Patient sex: M
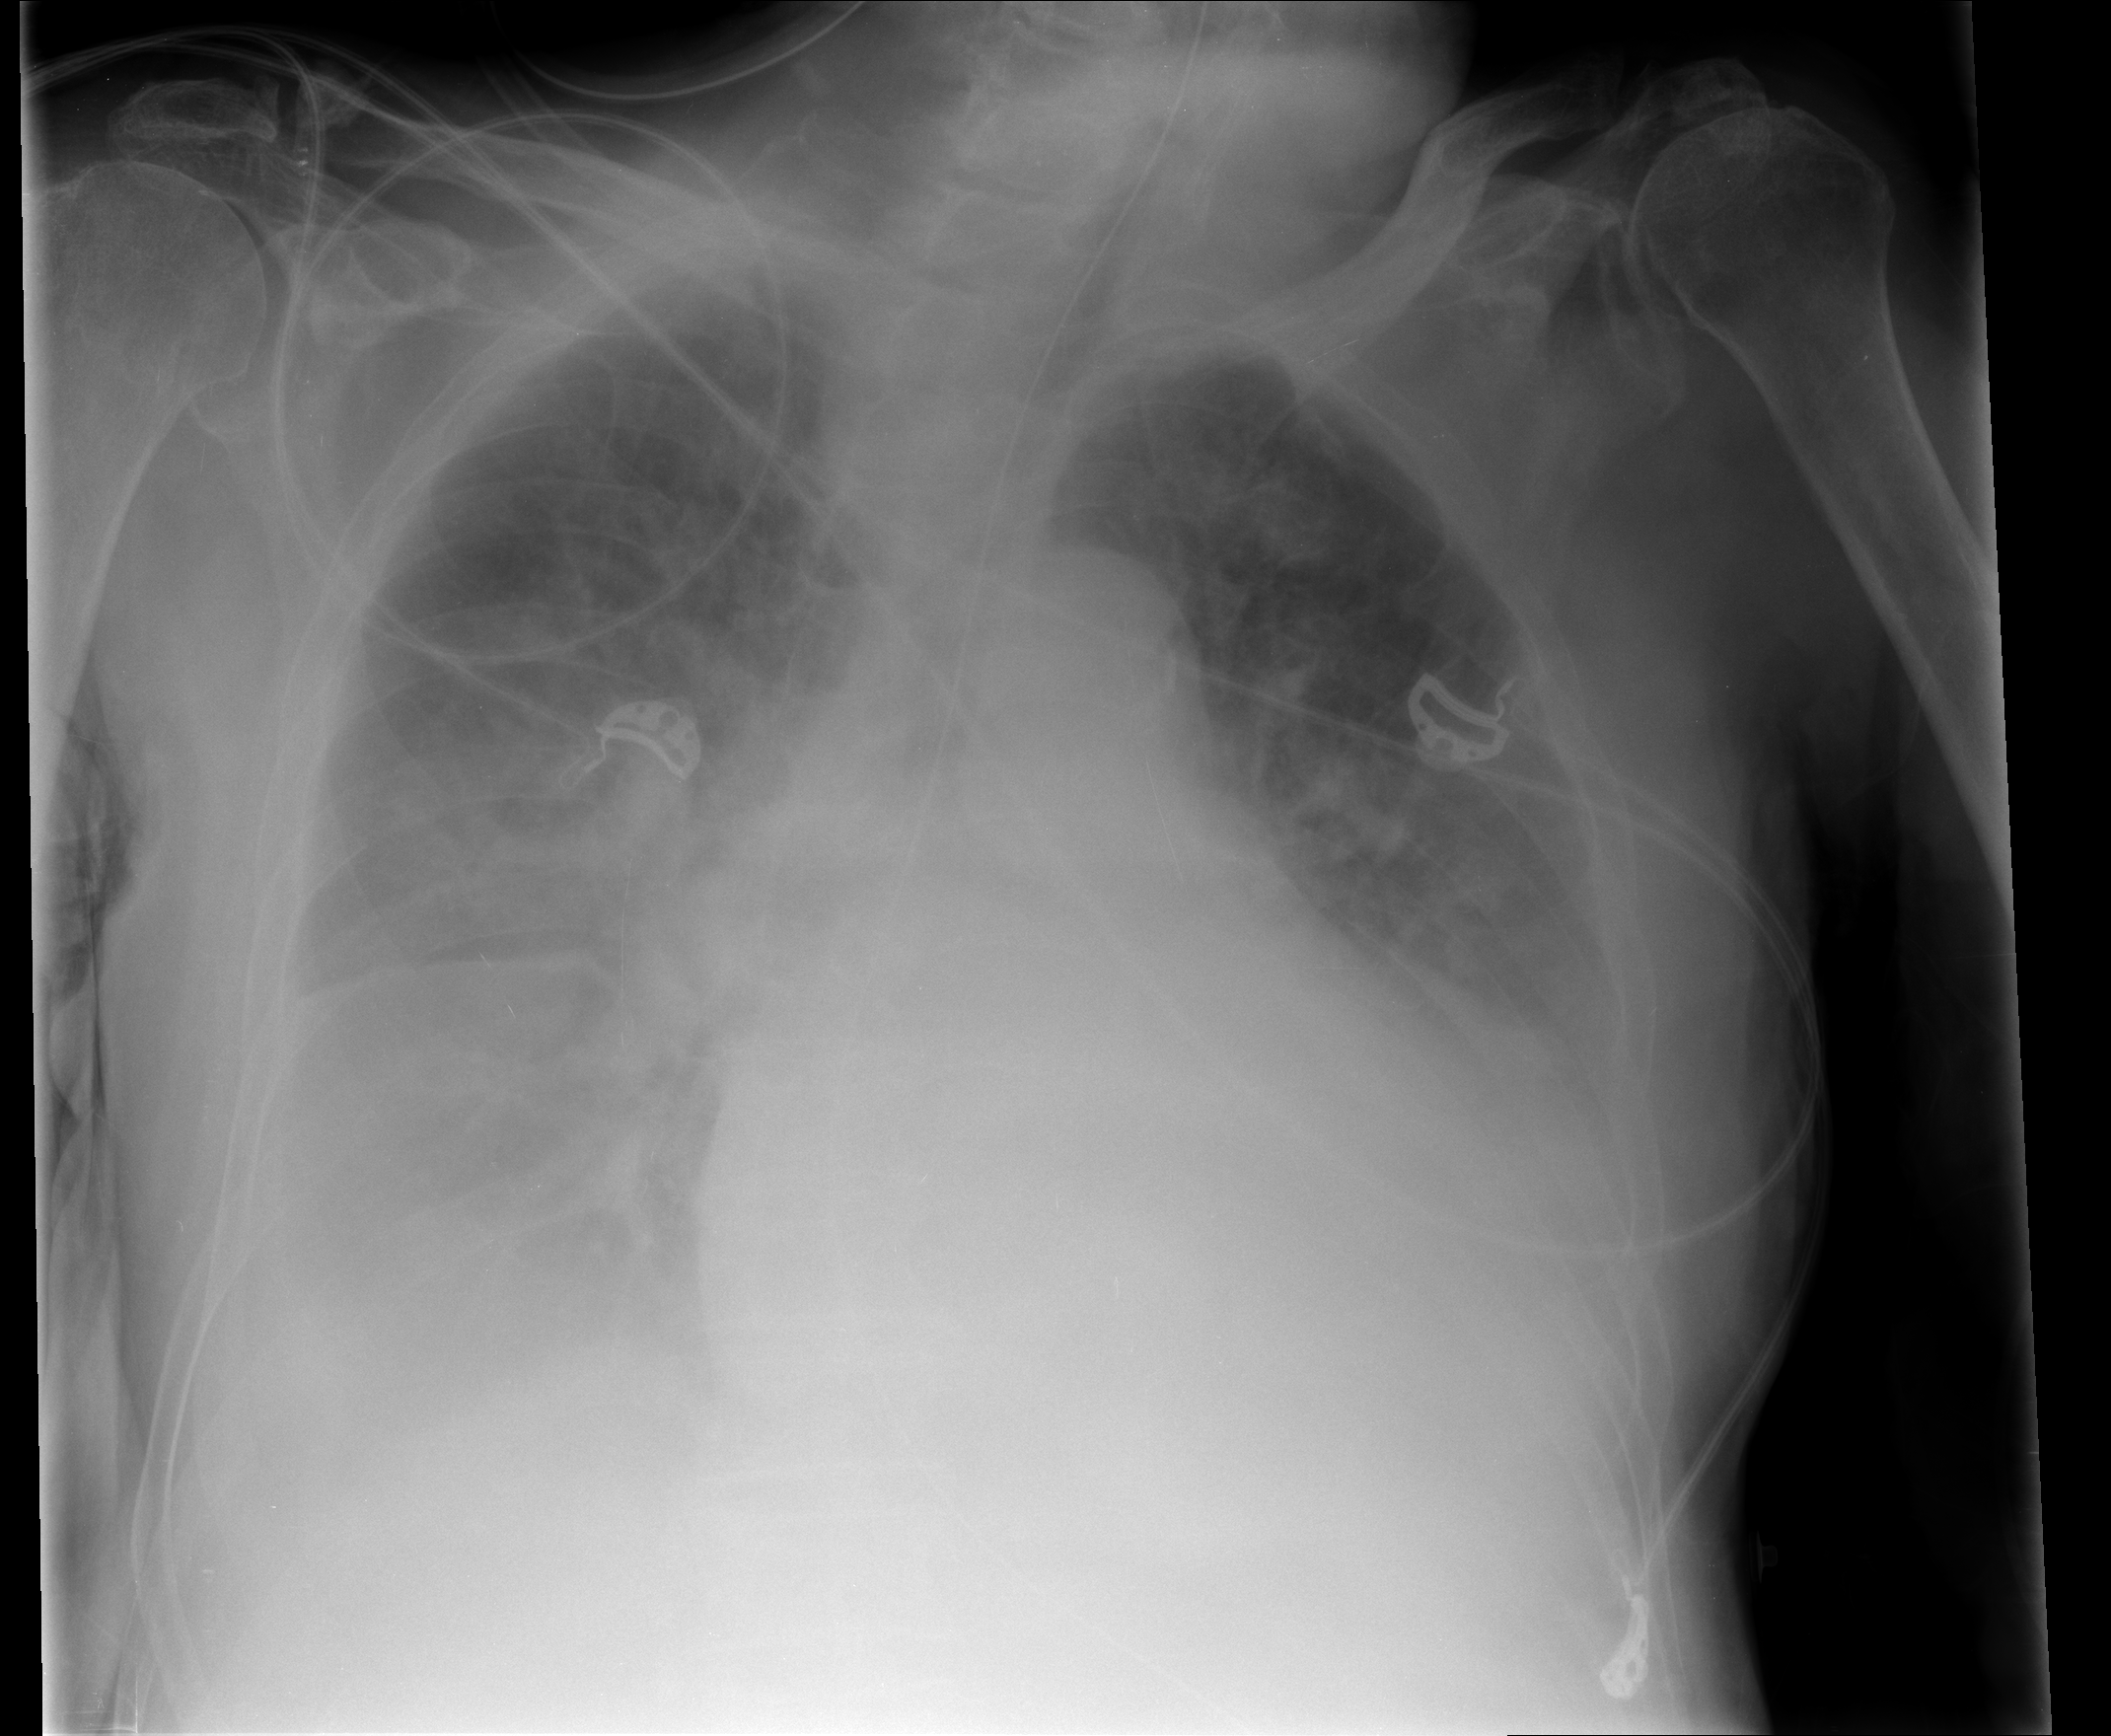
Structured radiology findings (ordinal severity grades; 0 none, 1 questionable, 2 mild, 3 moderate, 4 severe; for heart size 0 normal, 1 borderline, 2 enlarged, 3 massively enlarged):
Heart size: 2
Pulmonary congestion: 1
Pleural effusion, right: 3
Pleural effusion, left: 3
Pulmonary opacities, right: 0
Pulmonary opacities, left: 0
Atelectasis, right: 3
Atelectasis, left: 3